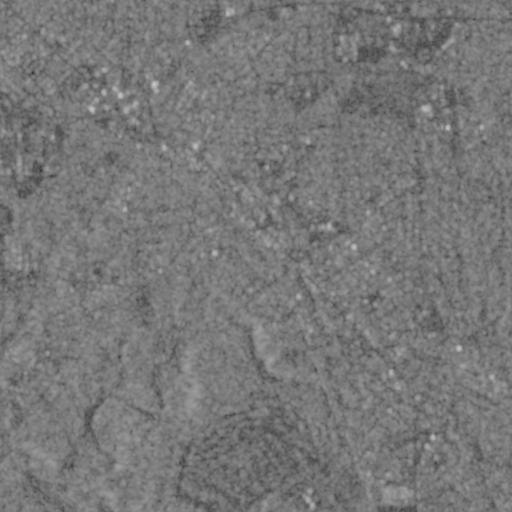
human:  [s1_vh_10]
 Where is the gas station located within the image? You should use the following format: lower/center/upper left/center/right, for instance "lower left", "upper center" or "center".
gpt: The gas station is located in the upper center of the image.
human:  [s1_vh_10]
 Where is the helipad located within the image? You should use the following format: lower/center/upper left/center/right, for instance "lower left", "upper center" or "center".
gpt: The helipad is located in the center of the image.
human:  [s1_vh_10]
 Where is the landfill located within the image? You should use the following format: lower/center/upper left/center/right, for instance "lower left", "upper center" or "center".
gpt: The landfill is located in the upper right of the image.
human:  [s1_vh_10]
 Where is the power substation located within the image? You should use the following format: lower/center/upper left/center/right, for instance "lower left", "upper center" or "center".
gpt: The power substation is located in the center of the image.
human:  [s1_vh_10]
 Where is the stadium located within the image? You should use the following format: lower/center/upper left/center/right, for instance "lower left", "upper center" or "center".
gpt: The stadium is located in the upper right of the image.
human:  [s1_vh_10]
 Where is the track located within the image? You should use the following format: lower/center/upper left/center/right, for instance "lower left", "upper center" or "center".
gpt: The track is located in the upper right of the image.
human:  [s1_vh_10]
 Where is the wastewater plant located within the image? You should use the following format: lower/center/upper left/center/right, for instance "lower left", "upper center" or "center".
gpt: The wastewater plant is located in the lower left of the image.
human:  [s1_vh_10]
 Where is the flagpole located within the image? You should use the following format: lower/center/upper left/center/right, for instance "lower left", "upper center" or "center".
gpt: The flagpole is located in the upper center of the image.
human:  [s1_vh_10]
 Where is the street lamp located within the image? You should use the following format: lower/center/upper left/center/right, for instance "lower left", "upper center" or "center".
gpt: The street lamp is located in the upper center of the image.
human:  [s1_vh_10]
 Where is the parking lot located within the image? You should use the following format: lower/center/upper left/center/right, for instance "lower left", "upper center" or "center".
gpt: There is no parking lot in the image.

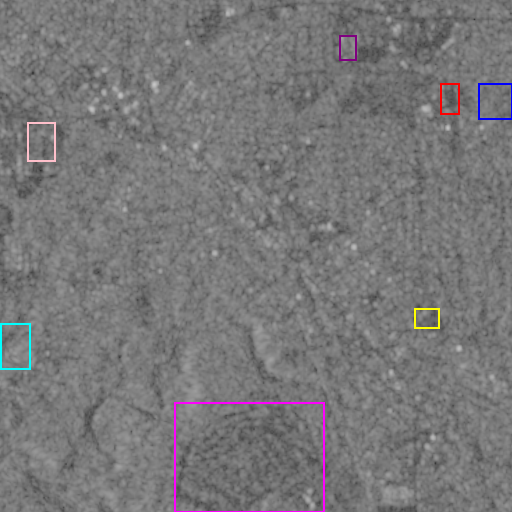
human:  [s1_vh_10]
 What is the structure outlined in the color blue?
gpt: The structure outlined in blue is a landfill.
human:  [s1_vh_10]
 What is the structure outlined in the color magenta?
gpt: The structure outlined in magenta is a park.
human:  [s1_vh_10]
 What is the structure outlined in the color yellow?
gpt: The structure outlined in yellow is a parking lot.
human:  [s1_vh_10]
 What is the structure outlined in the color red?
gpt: The structure outlined in red is a stadium.
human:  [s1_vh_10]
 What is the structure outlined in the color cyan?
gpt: The structure outlined in cyan is a wastewater plant.
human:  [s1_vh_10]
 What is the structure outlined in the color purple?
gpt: The structure outlined in purple is a building.
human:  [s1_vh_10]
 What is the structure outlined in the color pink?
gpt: The structure outlined in pink is a building.
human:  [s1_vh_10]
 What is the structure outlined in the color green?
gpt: There is no green outline.